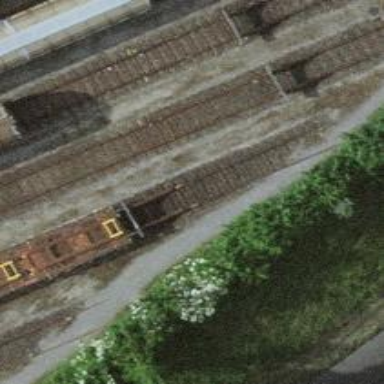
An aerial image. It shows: Railway buffer stop.